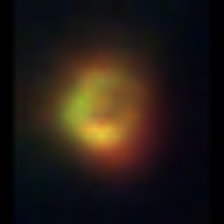
Taxon: NanoPlankton
Group: Other